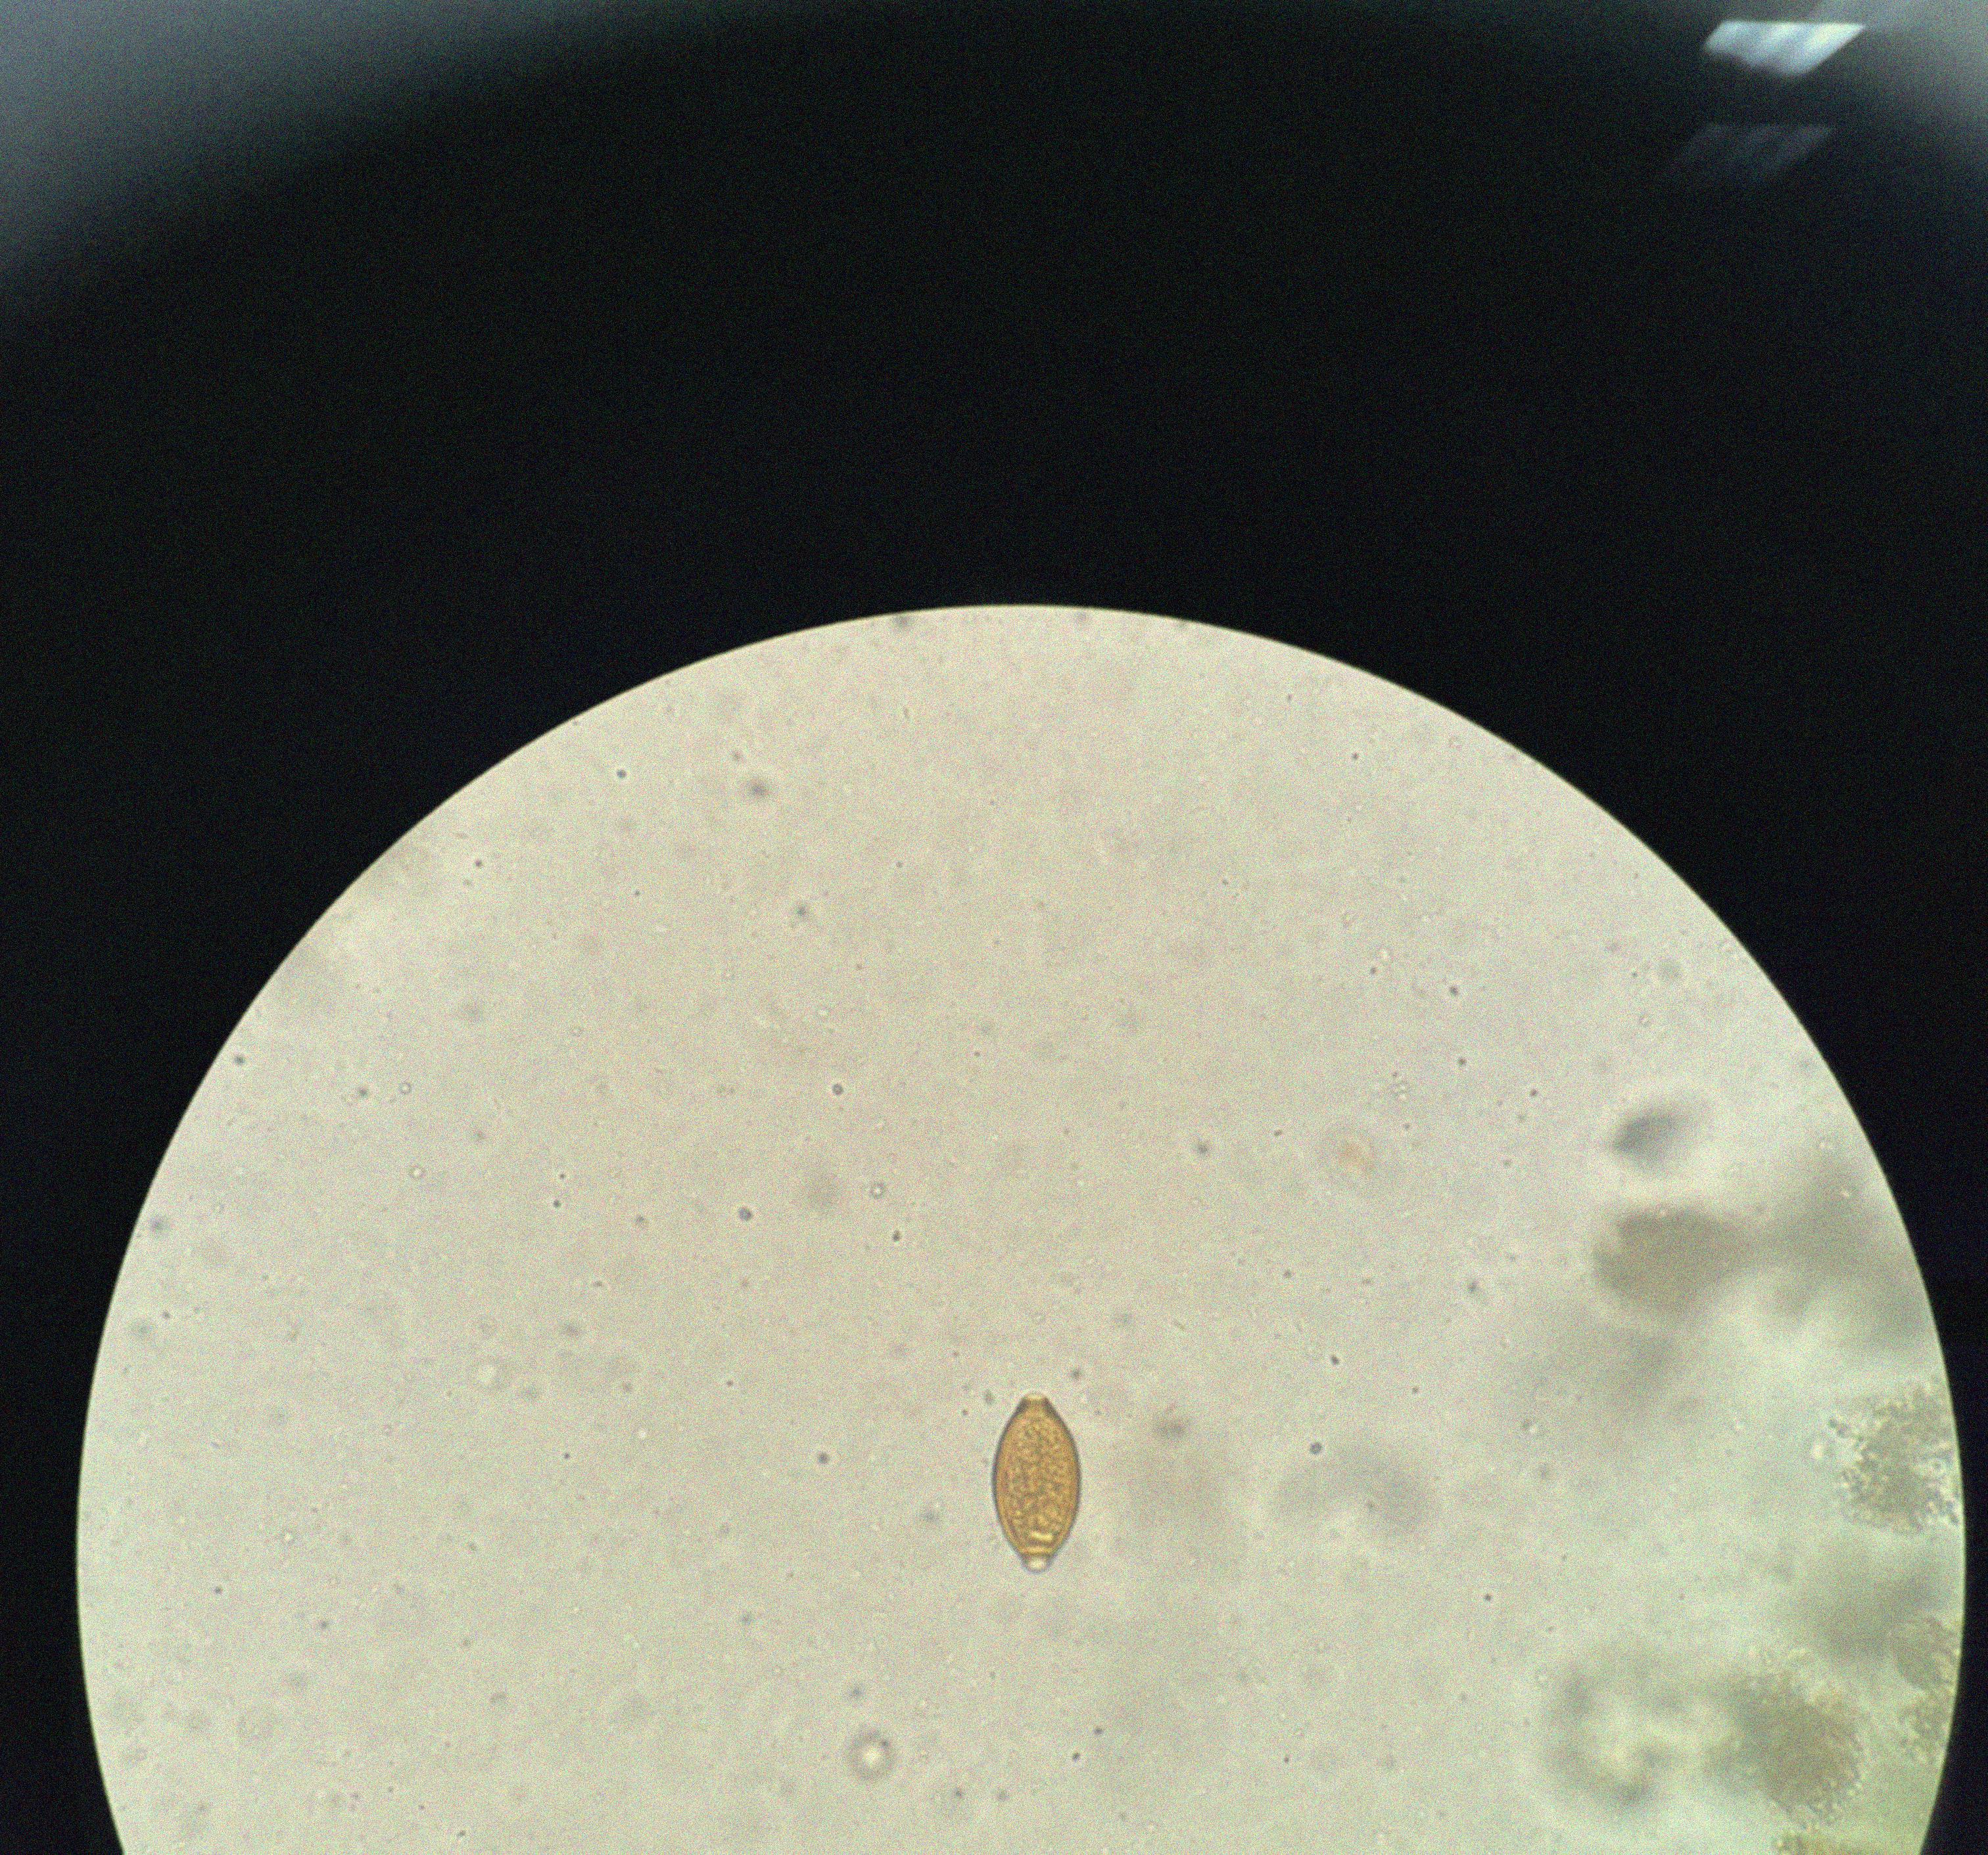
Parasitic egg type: Trichuris trichiura